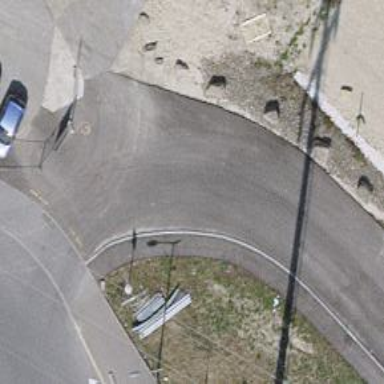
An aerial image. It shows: Asphalt parking aisle road.